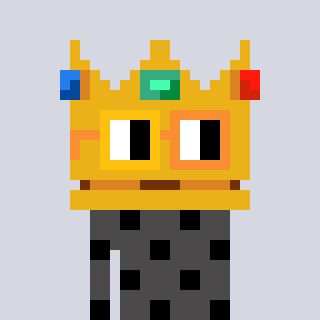
a pixel art character with square yellow and orange glasses, a crown-shaped head and a grayscale-colored body on a cool background